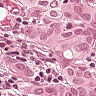
Metastatic tissue present: yes